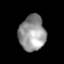
Tissue: lung
Cell type: T cells
Senescence score: 0.1852
Nuclear area (px): 917
Mean DAPI intensity: 151.278